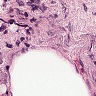
Metastatic tissue present: yes